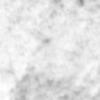
Label: no_change